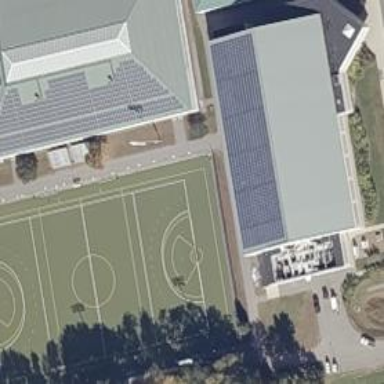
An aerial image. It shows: Field hockey pitch with artificial turf surface for leisure land use.